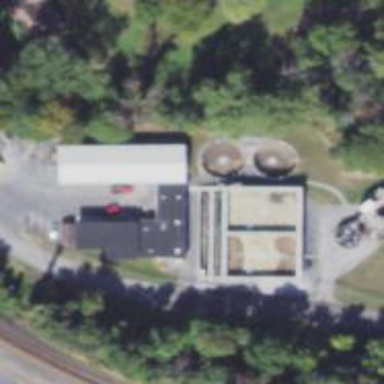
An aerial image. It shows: Wastewater plant.